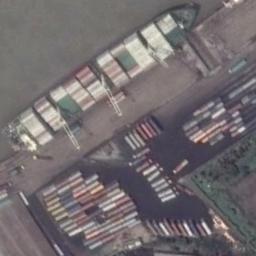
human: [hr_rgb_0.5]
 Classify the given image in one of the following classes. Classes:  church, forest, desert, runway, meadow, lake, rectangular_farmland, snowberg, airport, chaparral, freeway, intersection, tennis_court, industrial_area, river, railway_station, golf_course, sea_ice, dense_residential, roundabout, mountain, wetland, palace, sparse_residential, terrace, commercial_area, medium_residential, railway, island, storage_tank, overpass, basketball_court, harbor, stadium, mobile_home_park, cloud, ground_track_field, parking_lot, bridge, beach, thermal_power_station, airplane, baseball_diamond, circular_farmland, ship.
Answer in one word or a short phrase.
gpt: ship